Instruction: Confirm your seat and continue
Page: seats
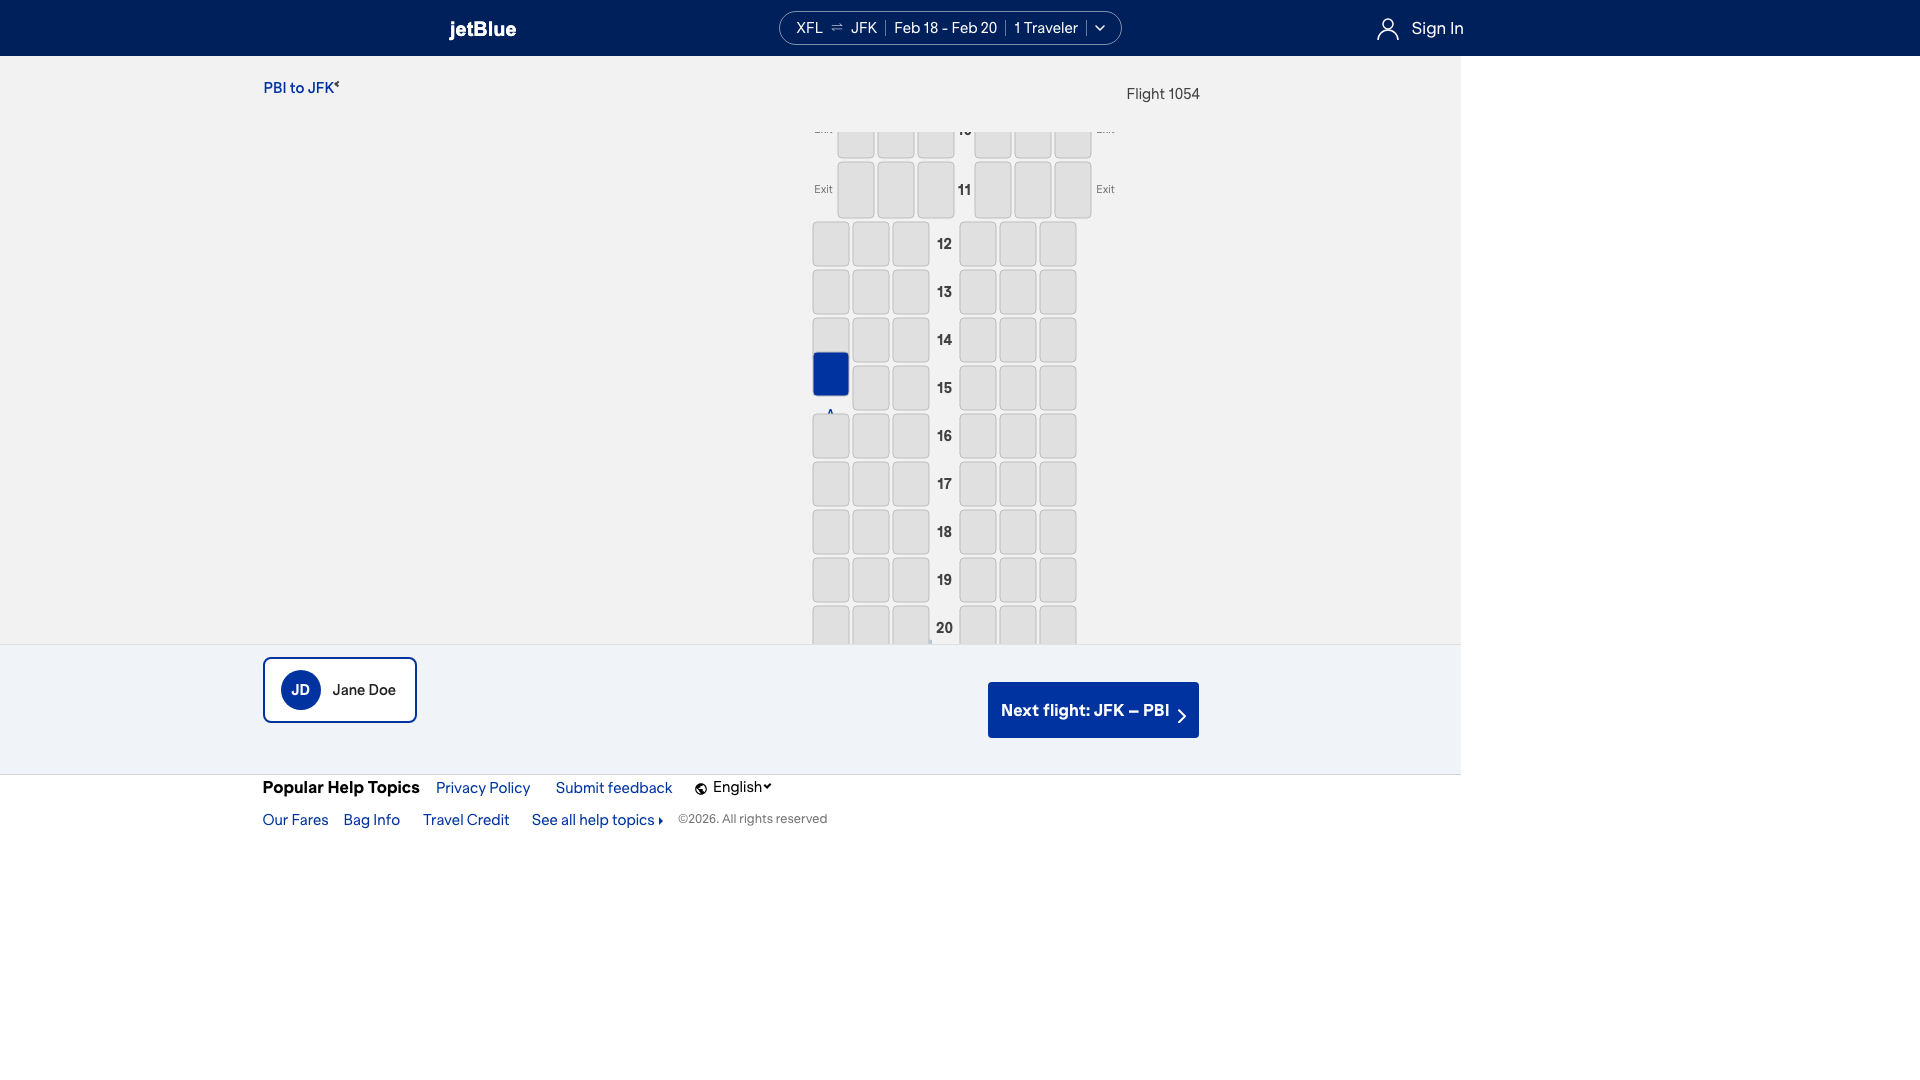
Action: click